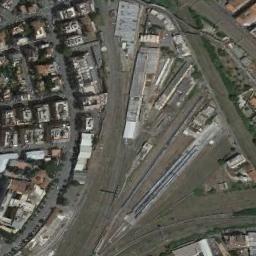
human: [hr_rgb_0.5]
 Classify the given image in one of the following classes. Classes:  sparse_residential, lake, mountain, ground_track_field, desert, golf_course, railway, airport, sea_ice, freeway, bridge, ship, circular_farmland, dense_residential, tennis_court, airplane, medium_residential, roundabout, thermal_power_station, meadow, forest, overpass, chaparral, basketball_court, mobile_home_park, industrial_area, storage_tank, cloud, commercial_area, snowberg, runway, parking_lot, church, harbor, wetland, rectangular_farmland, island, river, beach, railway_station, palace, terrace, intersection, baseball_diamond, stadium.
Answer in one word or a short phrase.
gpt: railway_station